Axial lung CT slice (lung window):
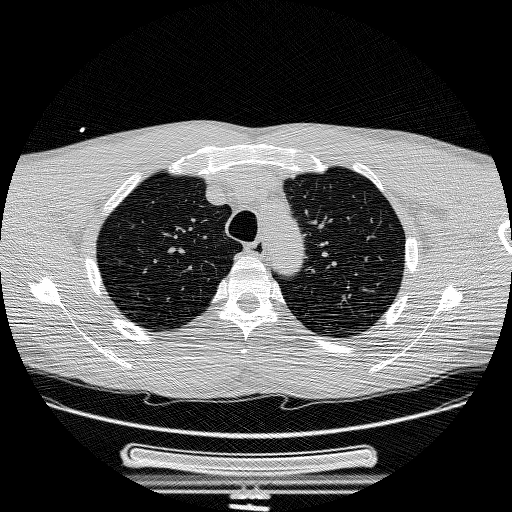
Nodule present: no